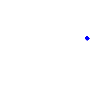
Particle: kaon